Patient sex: M
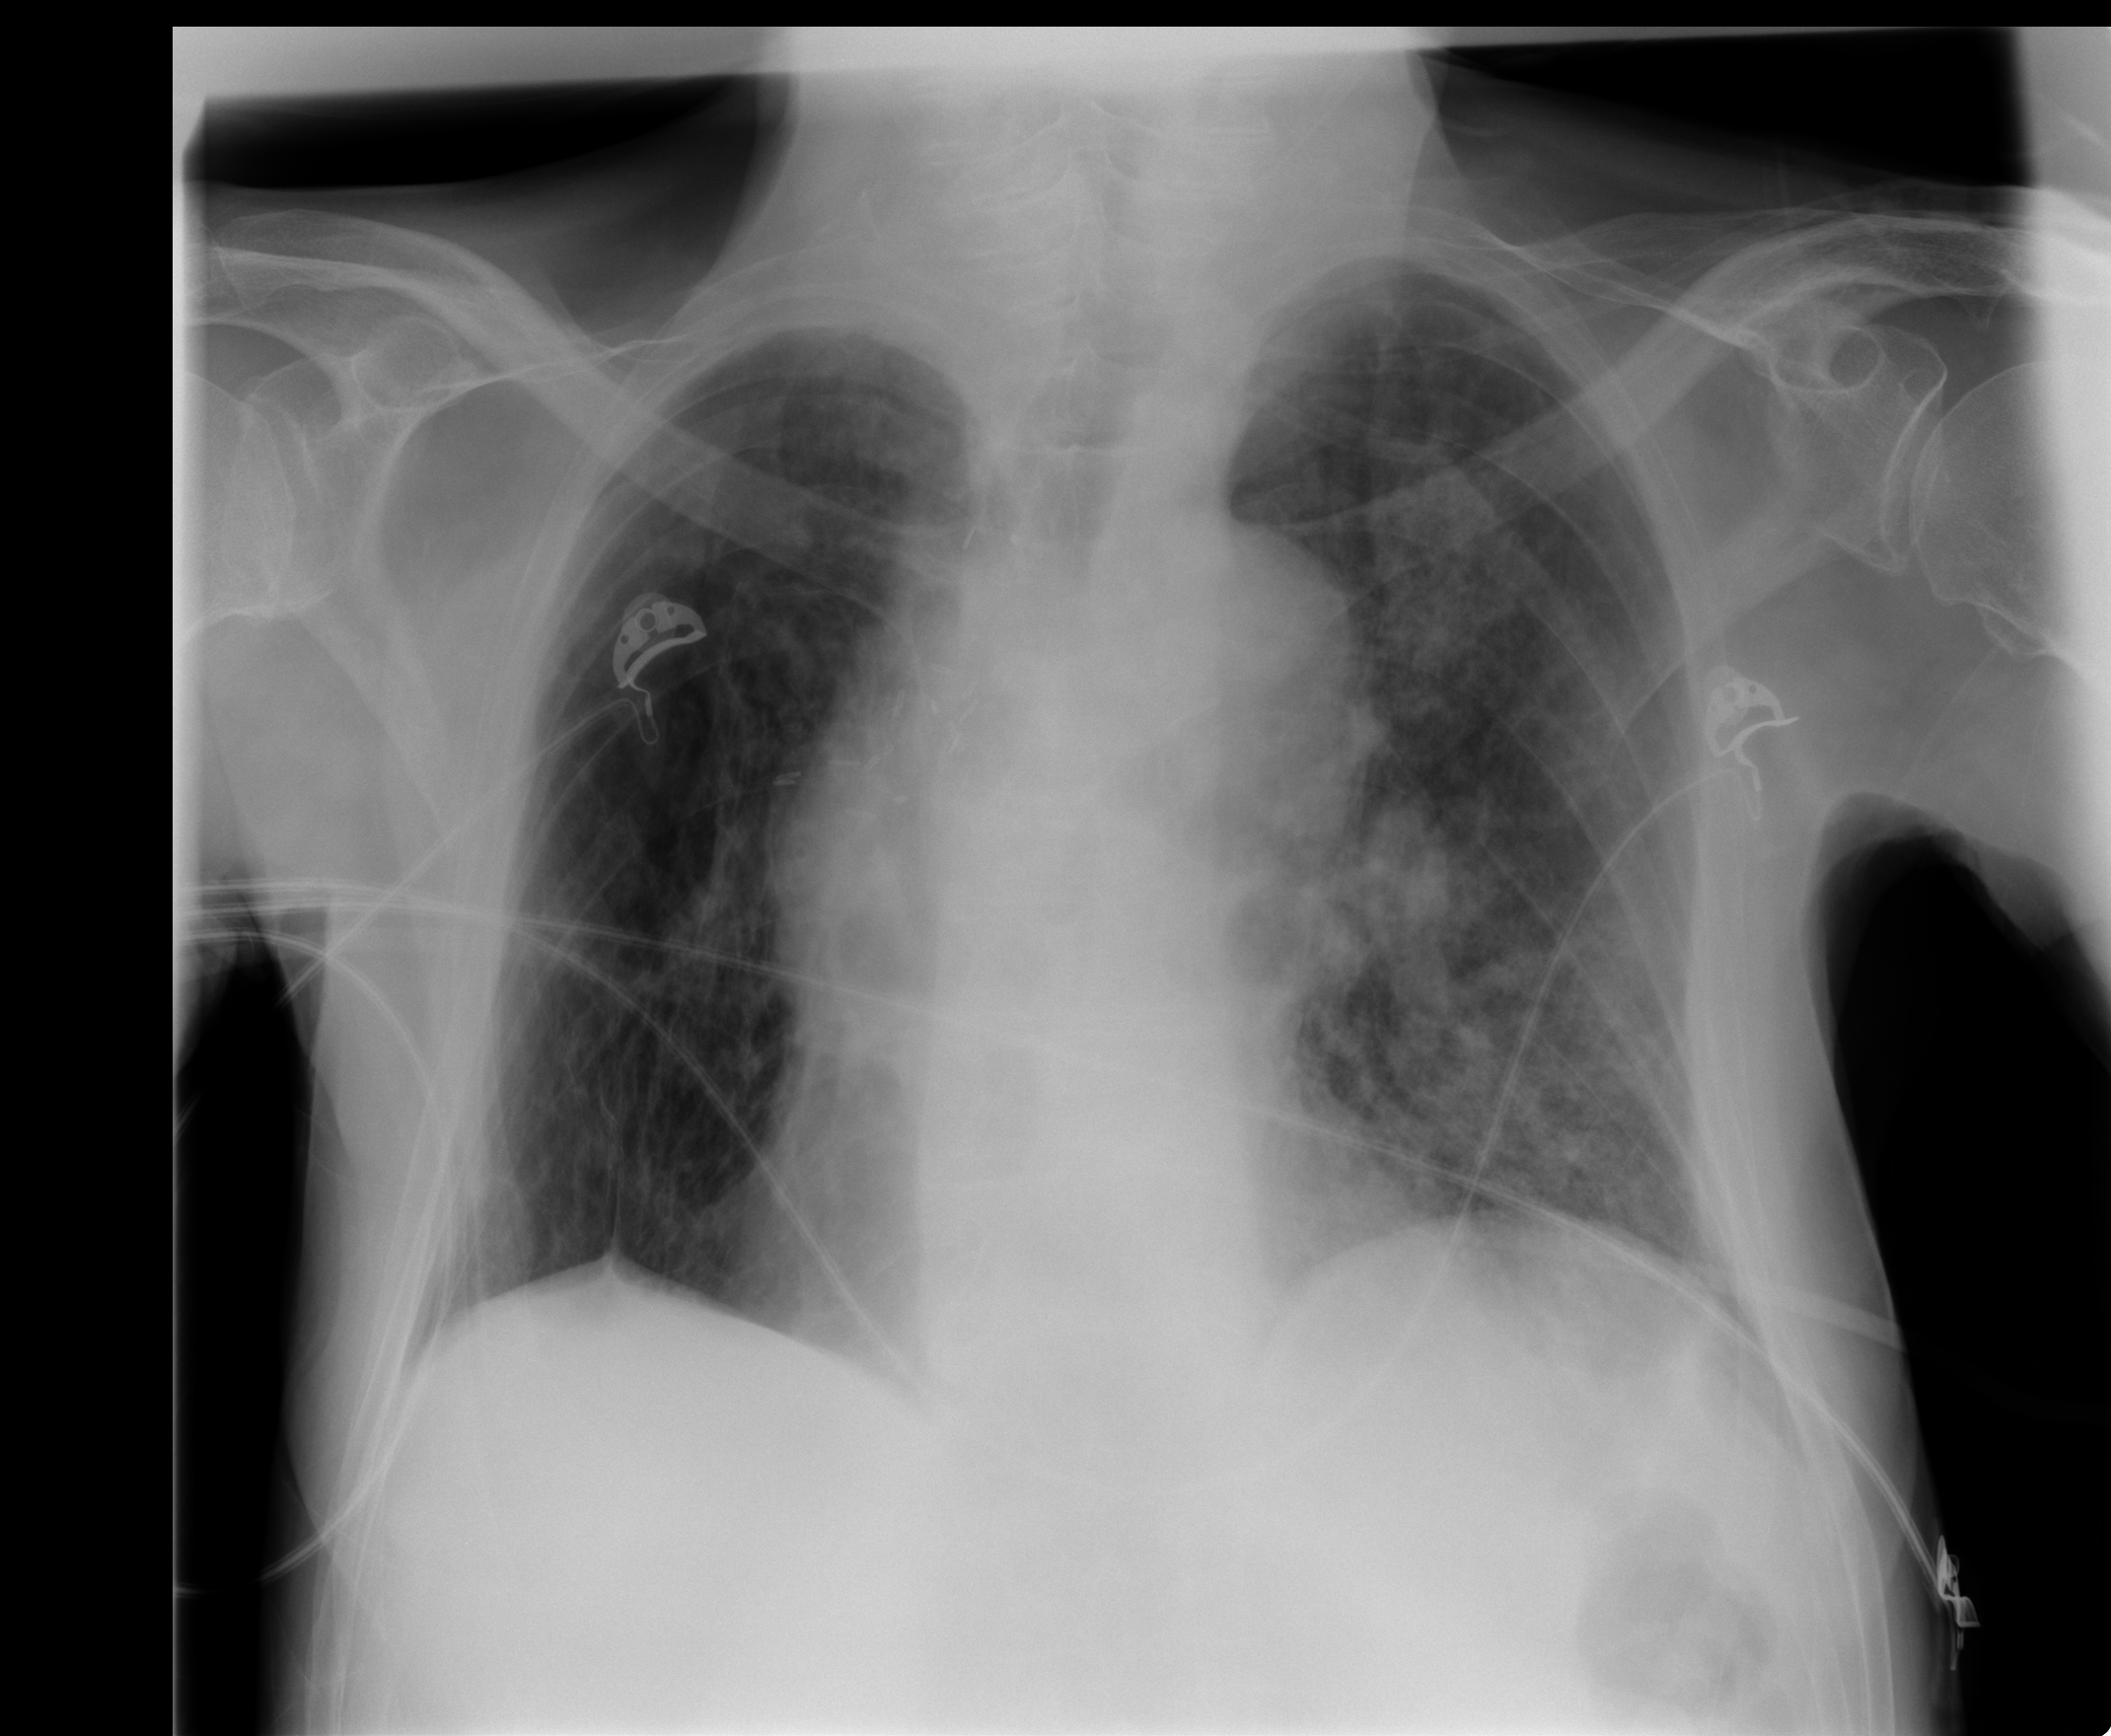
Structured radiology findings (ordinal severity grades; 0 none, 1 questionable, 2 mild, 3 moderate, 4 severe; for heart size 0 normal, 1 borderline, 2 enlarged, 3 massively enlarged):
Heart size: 2
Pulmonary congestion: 0
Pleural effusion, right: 0
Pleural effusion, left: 0
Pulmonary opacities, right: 0
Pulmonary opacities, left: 2
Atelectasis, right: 0
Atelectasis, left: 1